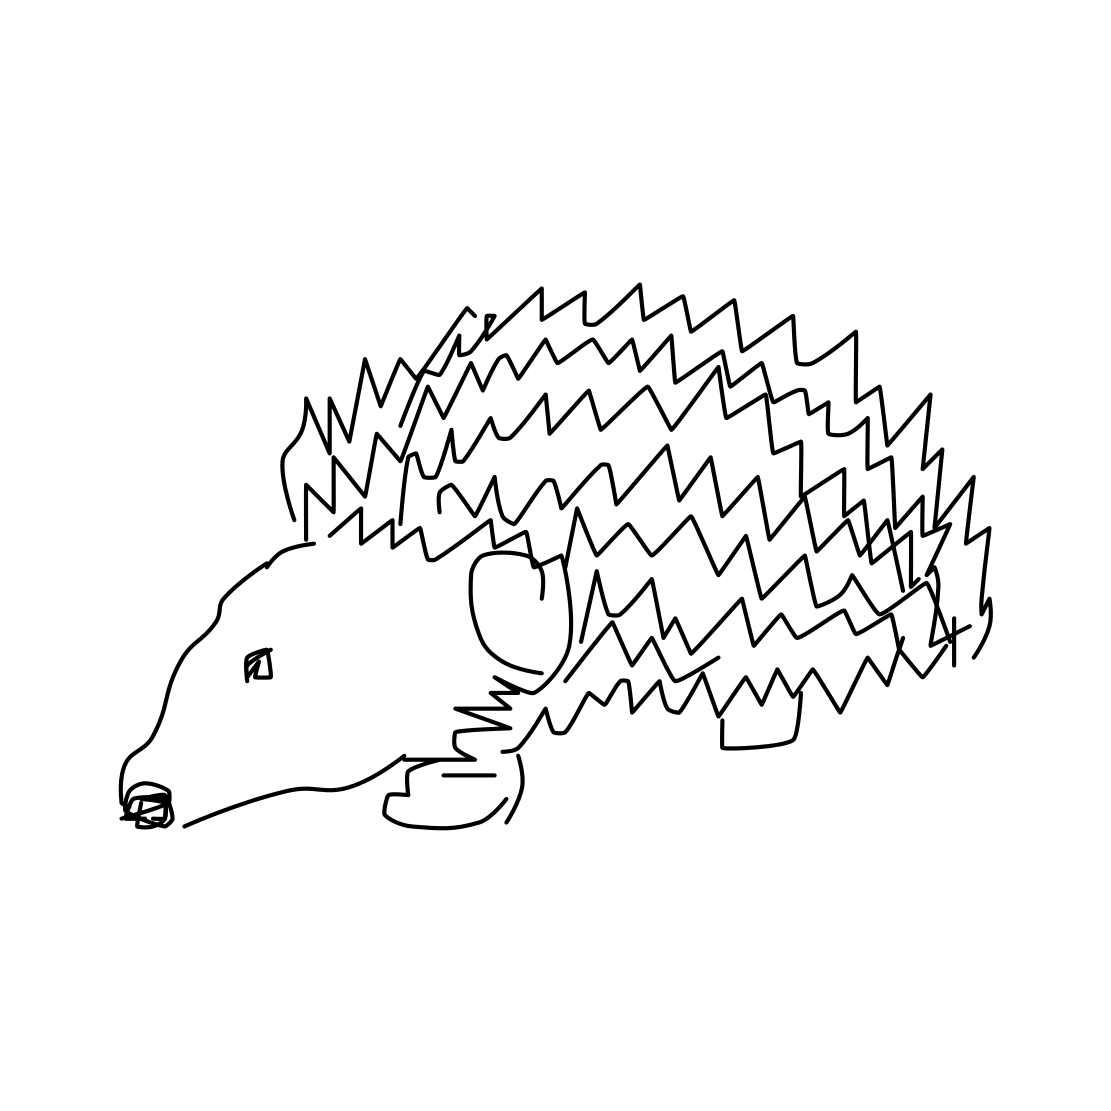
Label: hedgehog